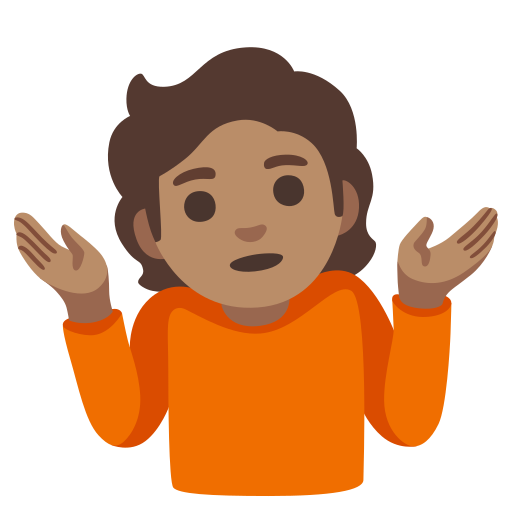
Emoji: 🤷🏽